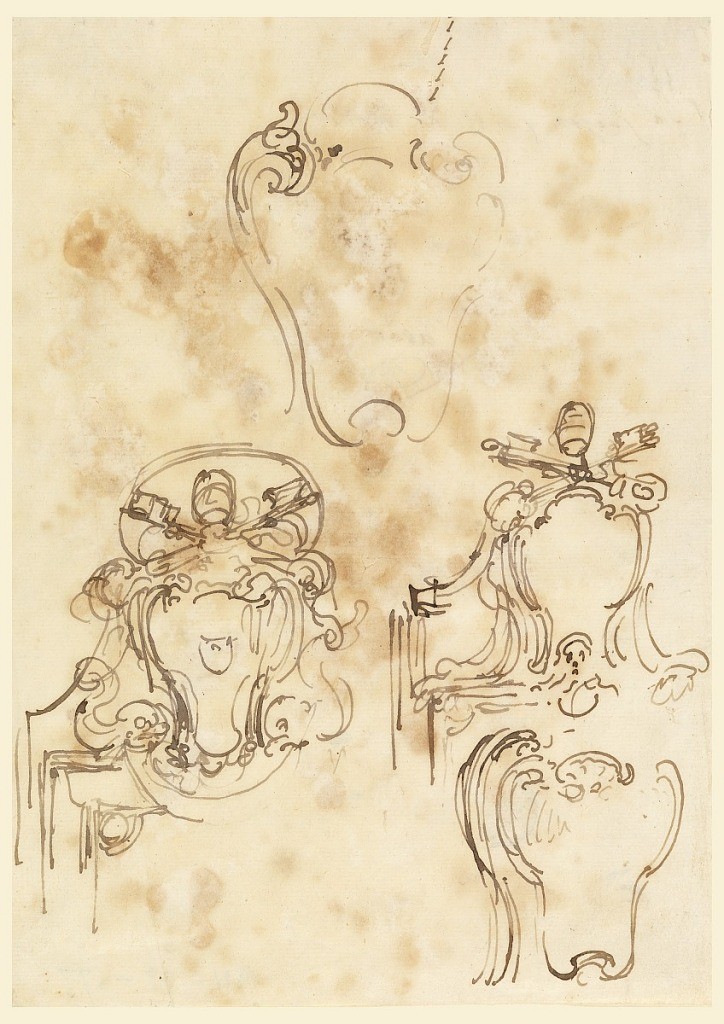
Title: Sketches for Frames and Escutcheons
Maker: Carlo Marchionni, Italian, 1702–1786
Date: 1758–69
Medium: Pen and sepia ink on laid paper
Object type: Drawing
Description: One of the escutcheons indicated as that of Pope Clement XIII (1758-69). On verso in artist's handwriting: "In questo punto a mandar e Lavon;" five partial triangles in a vertical row.